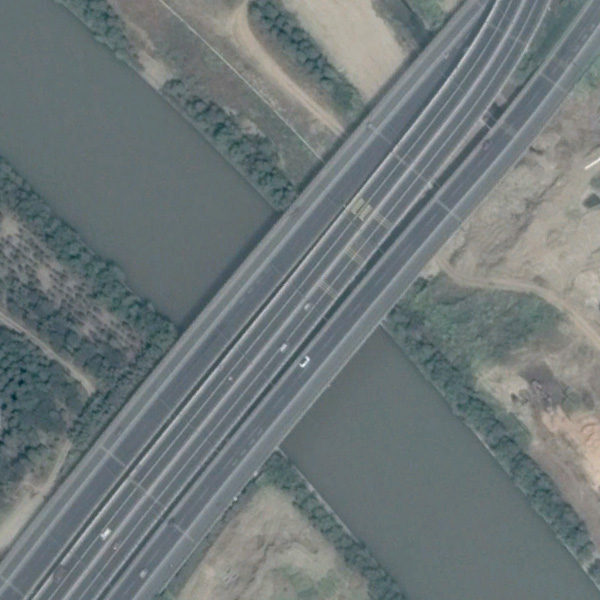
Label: Bridge